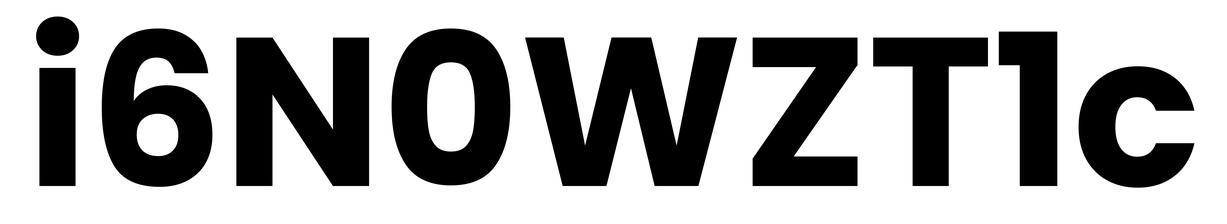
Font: Poppins-Bold